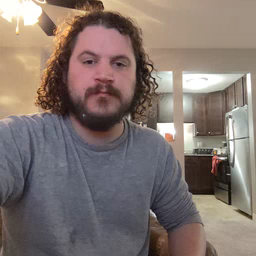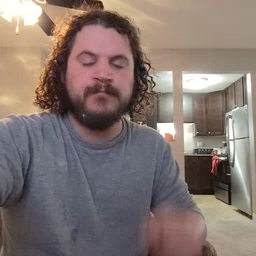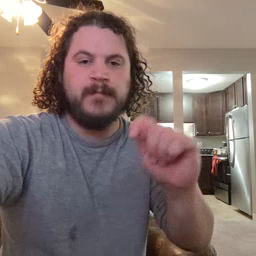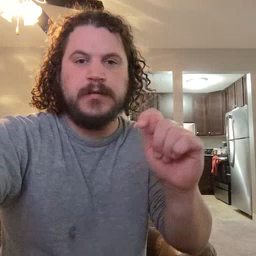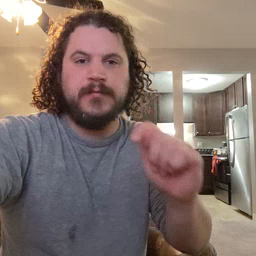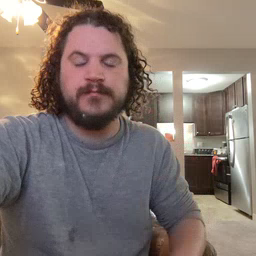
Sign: potty